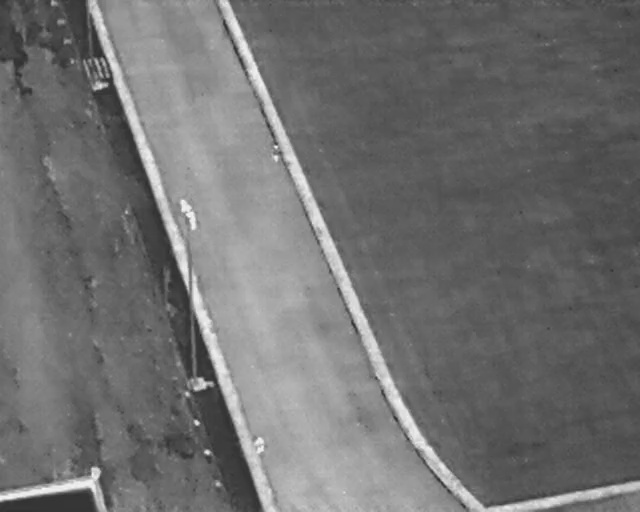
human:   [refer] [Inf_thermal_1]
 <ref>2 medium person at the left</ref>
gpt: <box>[[27, 38, 30, 41, 2], [28, 41, 31, 44, 2]]</box>